Question: I'm trying to create a div like the one below:

What's the best way of going about it. I'm sorry for the lack of code but I think everything I have tried is on the wrong lines. I've tried rotating a div but the entire left side needs to stay at straight angles.
Is this possible?
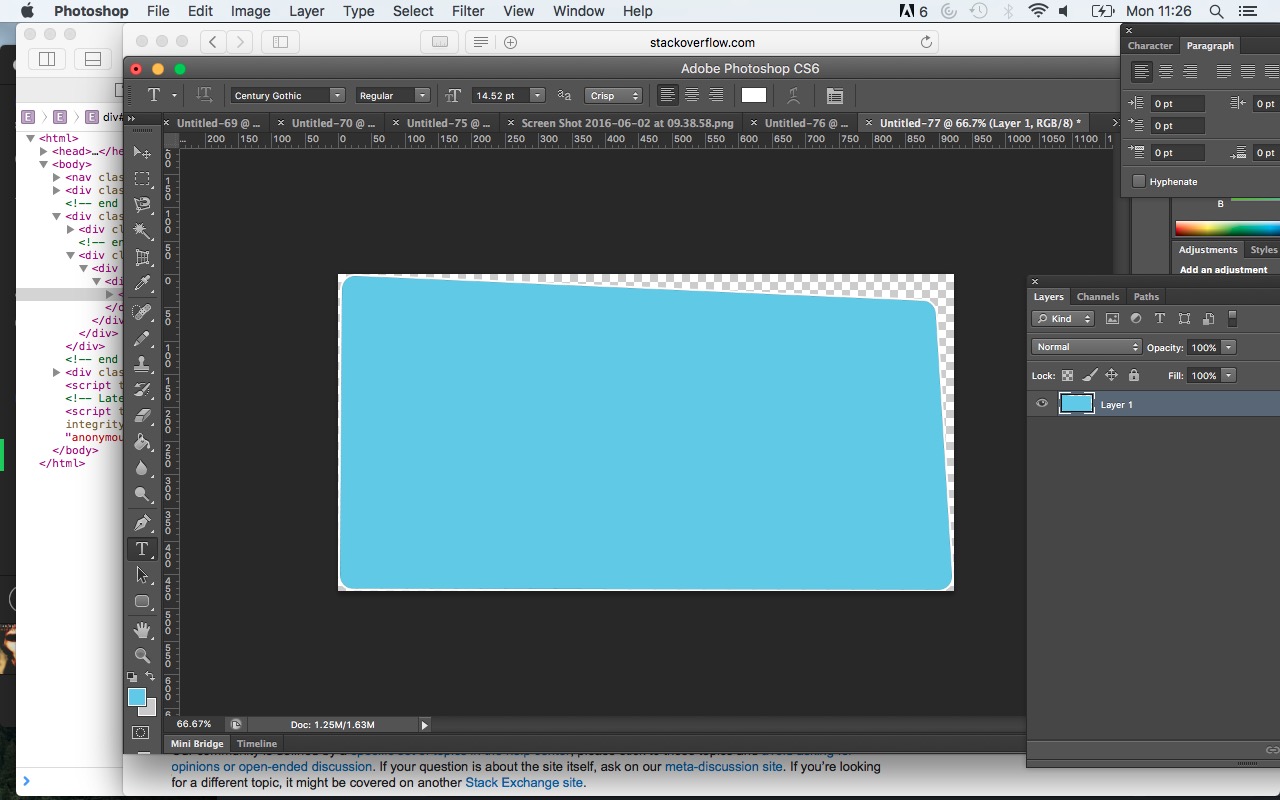
Answer: '''
.normal {
background: gray;
height: 200px;
width: 50%;
position: relative;
padding: 20px;
}
.slanted {
background: skyblue;
box-sizing: border-box;
border-radius:20px;
height: 200px;
width: 90%;
position: absolute;
padding: 20px;
transform: skewY(4deg);
}
'''
'''
<div class="normal">
<div class="slanted">
<h2>Hello World!</h2>
<p>This was you are trying to get i Hope</p>
</div>
<div>
'''